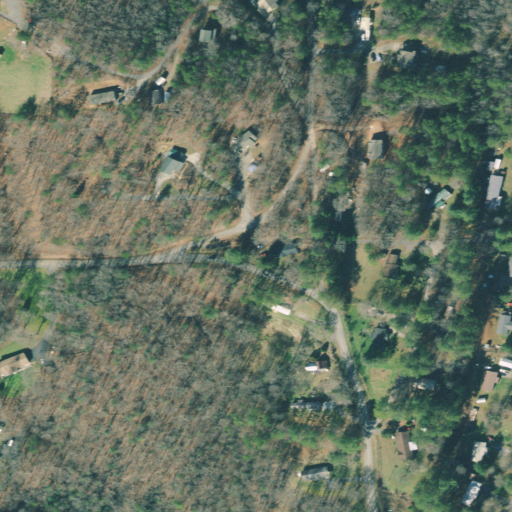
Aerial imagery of mountain in Georgia named Pleasant Hill containing deciduous forest, open development, mixed forest, low intensity development, pasture, shrub, medium intensity development, and evergreen forest